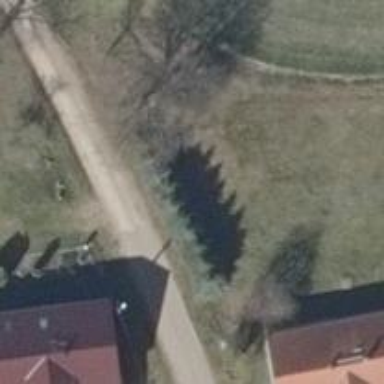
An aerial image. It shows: Row of trees in natural setting.